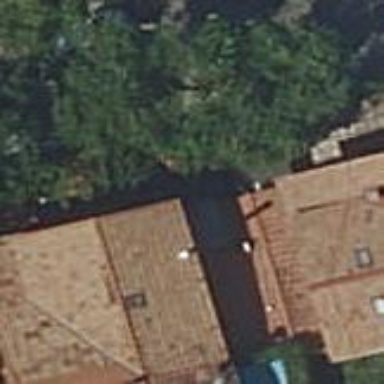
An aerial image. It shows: Terrace building.